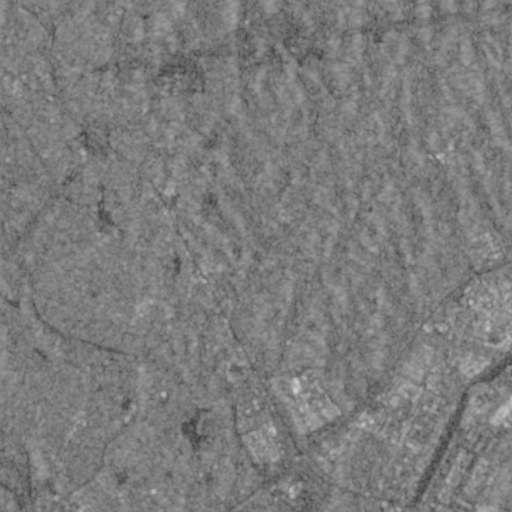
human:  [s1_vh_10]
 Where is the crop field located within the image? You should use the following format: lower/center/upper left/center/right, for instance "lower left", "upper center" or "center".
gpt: The crop field is located in the lower right of the image.
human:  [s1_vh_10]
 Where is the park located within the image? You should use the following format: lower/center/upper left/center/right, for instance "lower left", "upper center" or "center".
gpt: The park is located in the lower right of the image.
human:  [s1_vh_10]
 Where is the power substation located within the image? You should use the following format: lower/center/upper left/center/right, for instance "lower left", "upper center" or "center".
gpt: The power substation is located in the lower center of the image.
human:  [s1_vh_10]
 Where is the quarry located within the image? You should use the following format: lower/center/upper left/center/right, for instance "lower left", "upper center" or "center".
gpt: There is no quarry in the image.

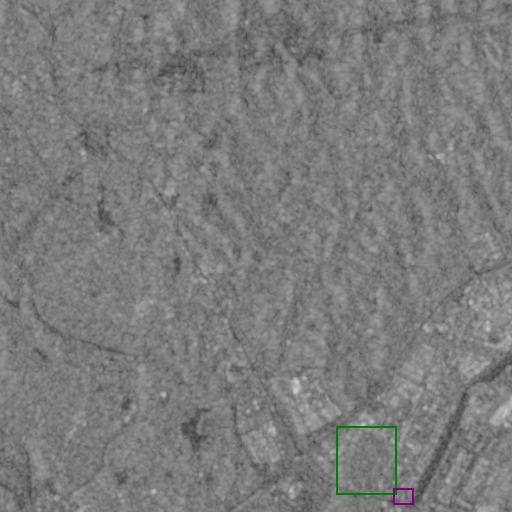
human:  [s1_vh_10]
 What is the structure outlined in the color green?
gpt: The structure outlined in green is a crop field.
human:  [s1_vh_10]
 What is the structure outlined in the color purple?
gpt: The structure outlined in purple is a park.
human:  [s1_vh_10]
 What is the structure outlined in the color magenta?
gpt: There is no magenta outline.